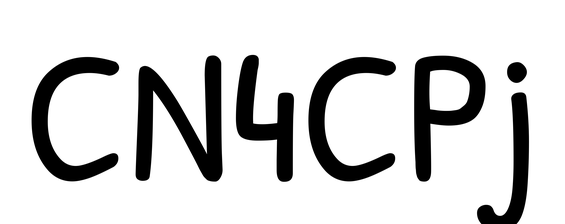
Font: PatrickHand-Regular